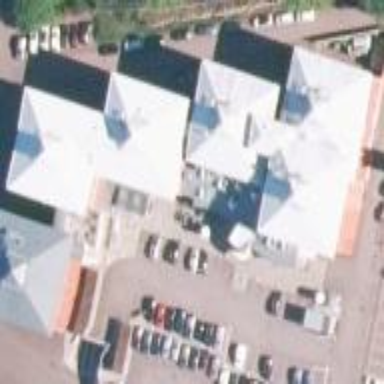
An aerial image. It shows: Office building.